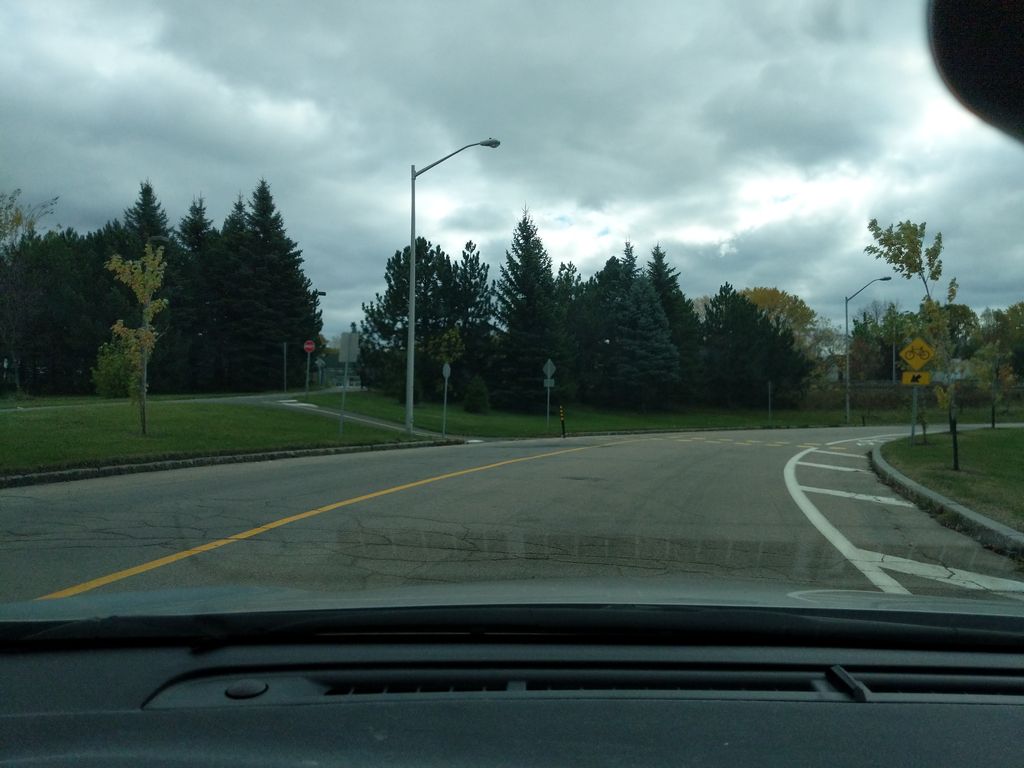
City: quebec_city